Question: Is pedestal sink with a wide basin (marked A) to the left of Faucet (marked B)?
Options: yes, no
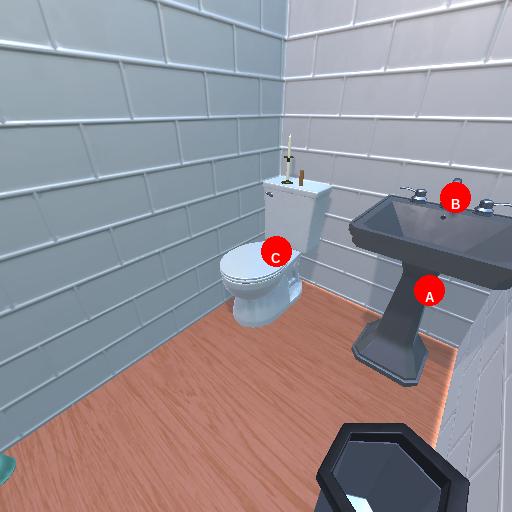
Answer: yes